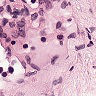
Metastatic tissue present: no